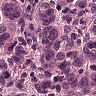
Metastatic tissue present: yes